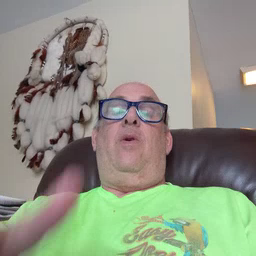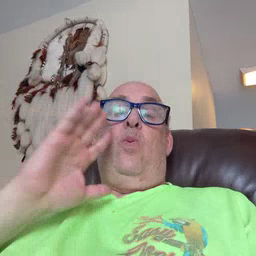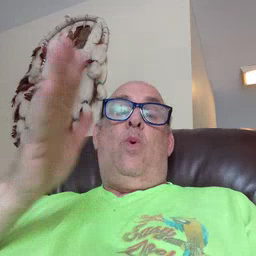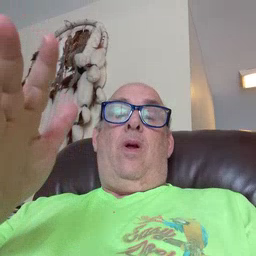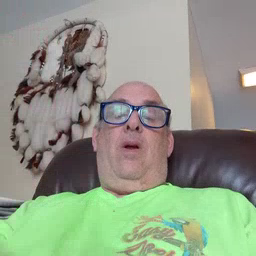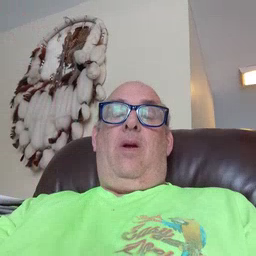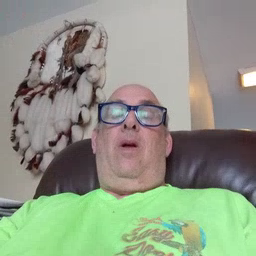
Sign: will